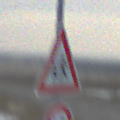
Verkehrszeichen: KinderRechts
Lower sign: Geschwindigkeit90
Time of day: SunriseSunset
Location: Outdoor (RoadRail)
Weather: PartlyCloudy
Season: NotSpecified
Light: Natural